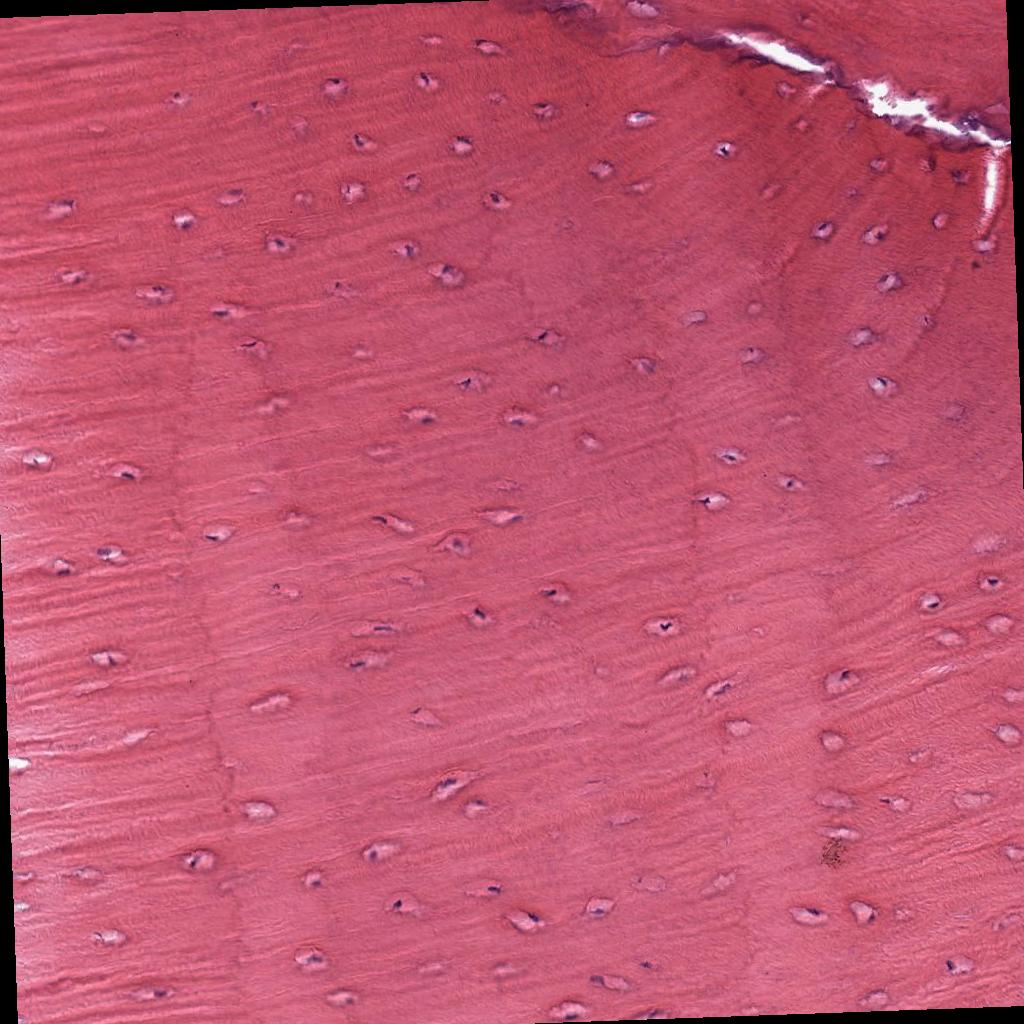
Label: Non-Tumor